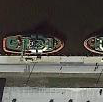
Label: civil